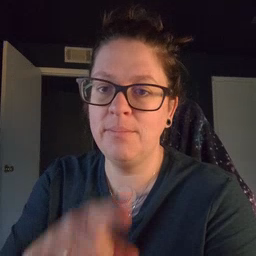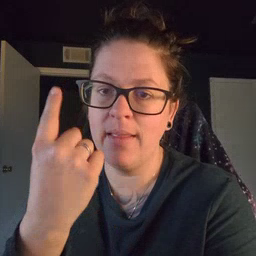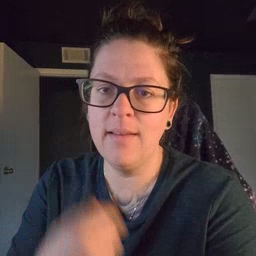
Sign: black